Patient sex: F
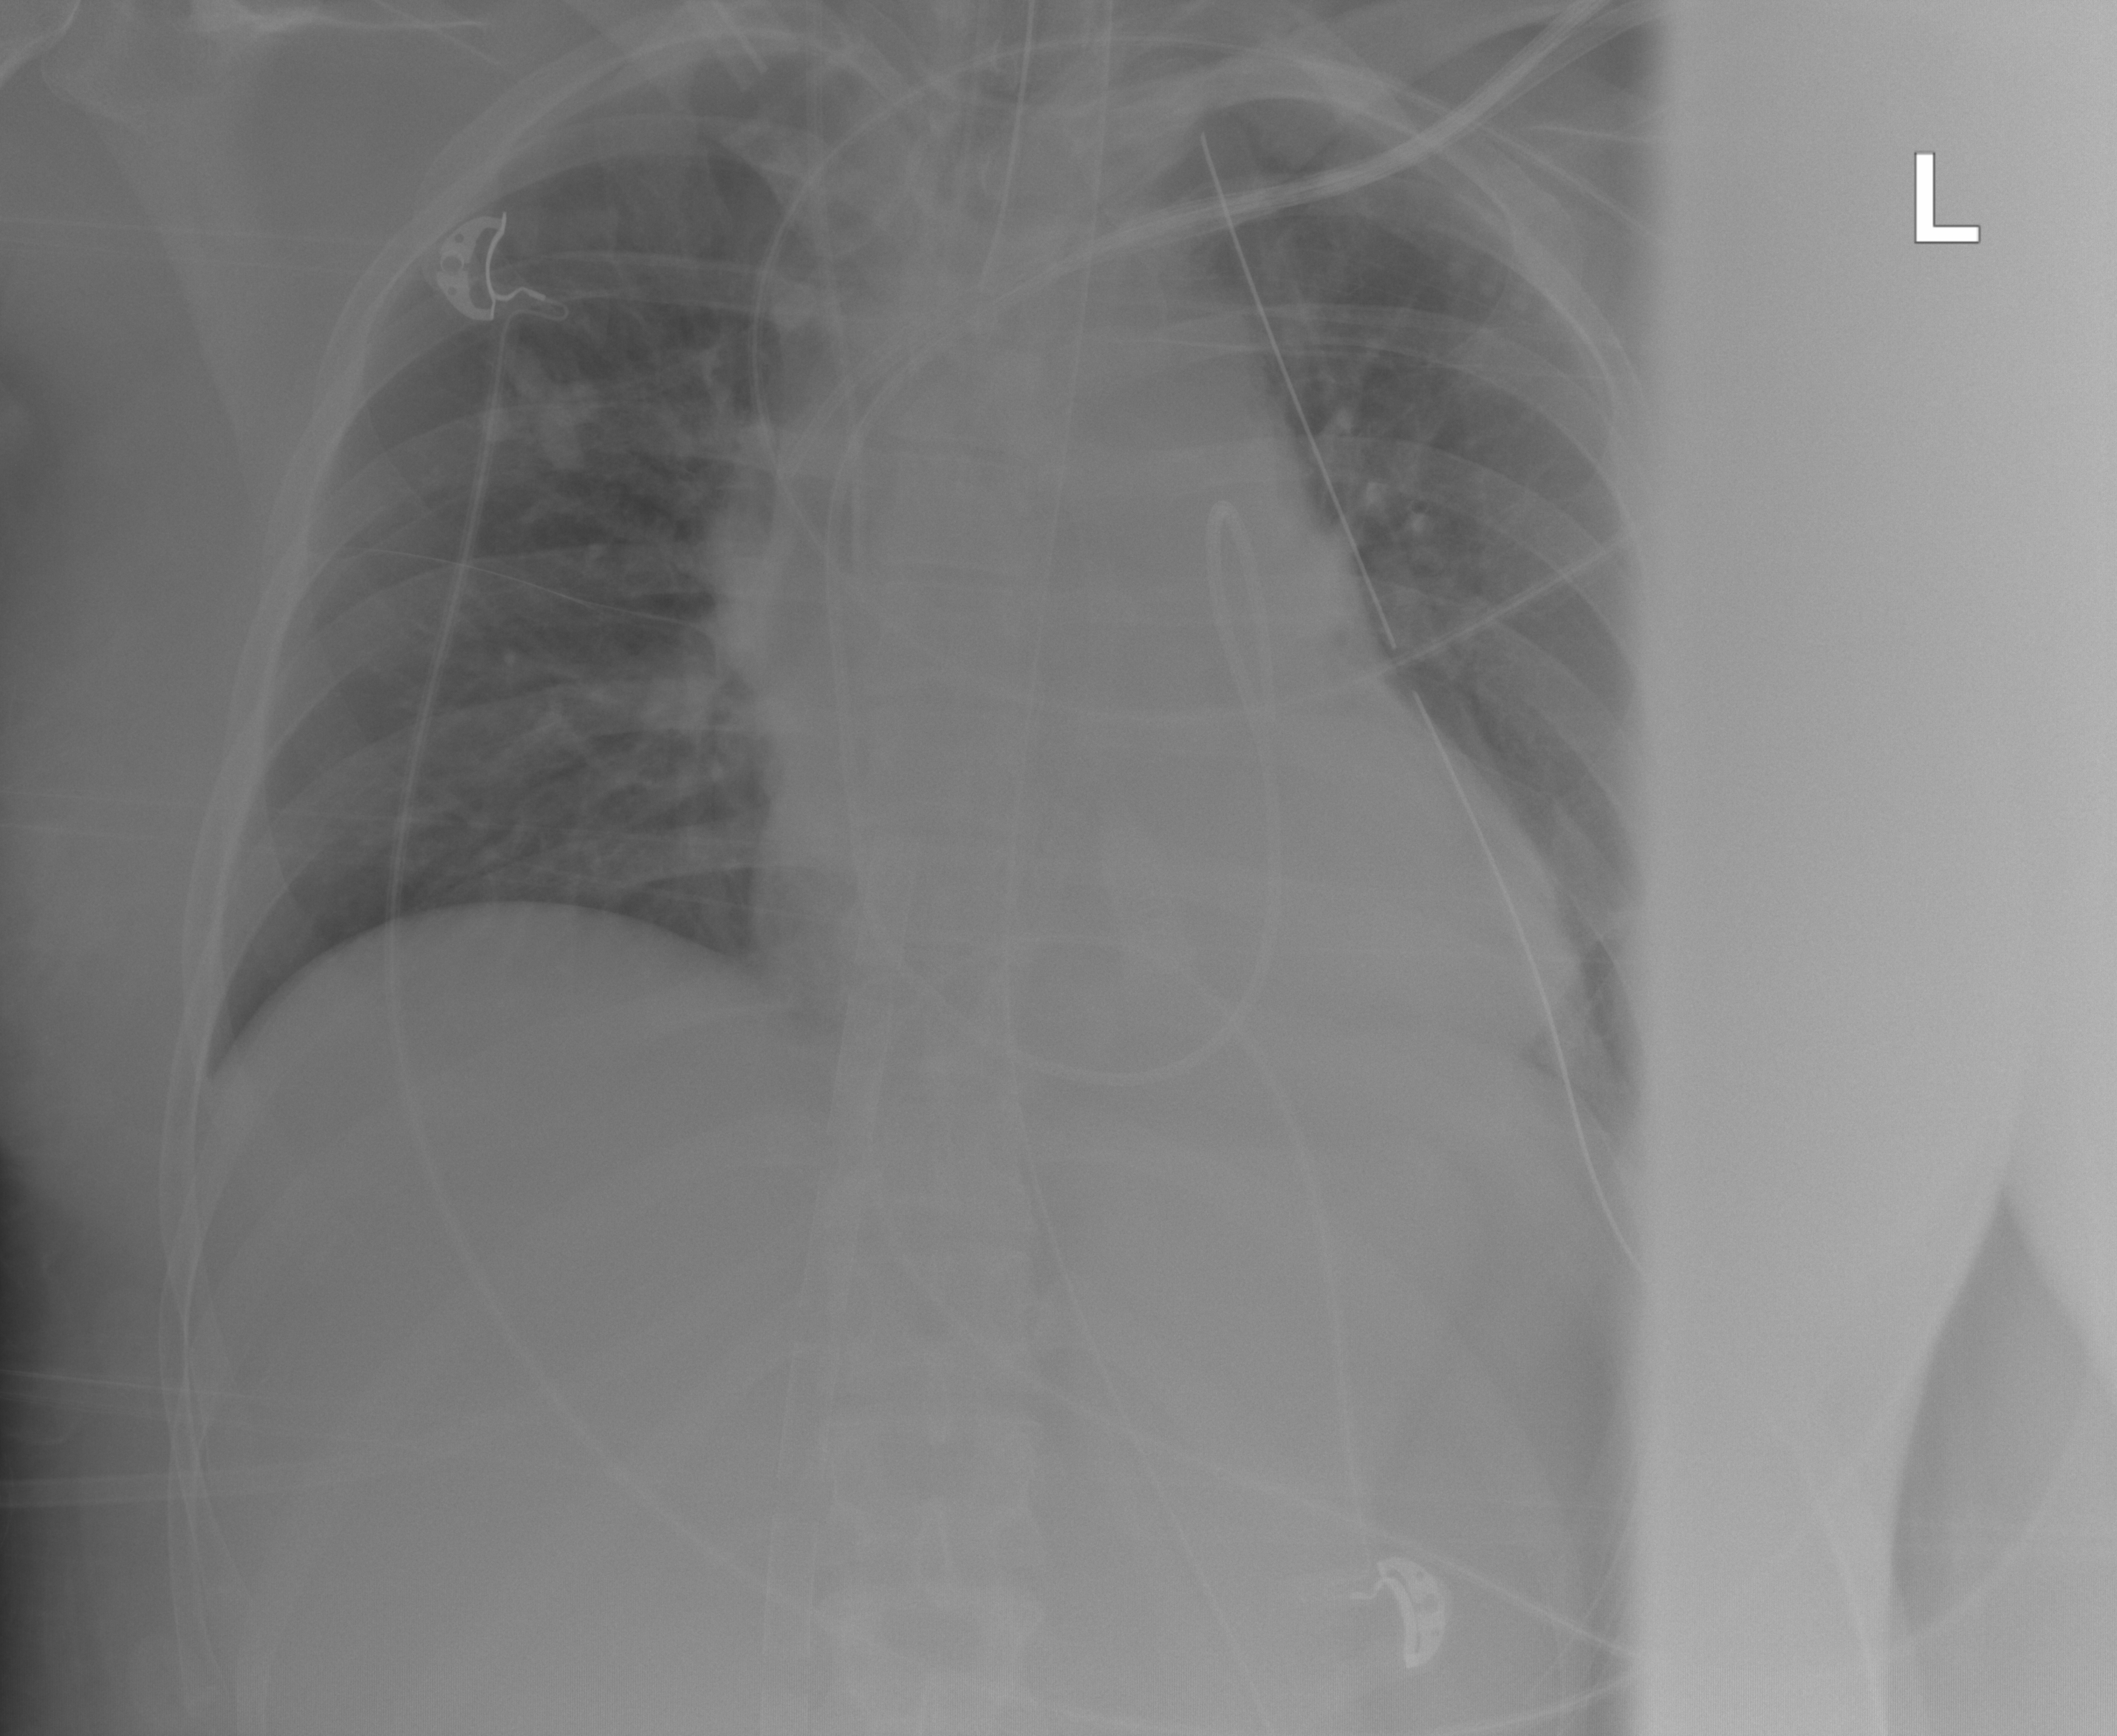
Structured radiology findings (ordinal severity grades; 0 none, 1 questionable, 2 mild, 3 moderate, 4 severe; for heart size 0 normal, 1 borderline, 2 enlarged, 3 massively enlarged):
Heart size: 2
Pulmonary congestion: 2
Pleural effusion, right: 0
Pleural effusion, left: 1
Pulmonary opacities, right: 0
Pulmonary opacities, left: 0
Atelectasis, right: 0
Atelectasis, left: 2